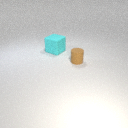
large cyan rubber cube to the left of small brown rubber cylinder